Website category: university
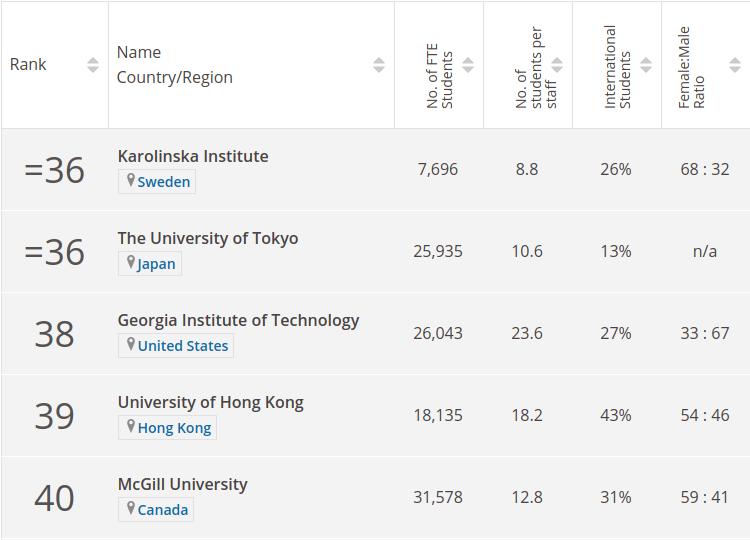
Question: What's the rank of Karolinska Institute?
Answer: =36

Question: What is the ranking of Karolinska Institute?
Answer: =36

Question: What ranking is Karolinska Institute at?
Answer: =36

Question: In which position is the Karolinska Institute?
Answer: =36

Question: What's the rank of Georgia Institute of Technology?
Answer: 38

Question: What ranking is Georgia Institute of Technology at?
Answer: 38

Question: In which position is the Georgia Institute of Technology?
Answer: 38

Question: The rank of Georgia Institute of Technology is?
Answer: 38

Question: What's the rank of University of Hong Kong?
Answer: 39

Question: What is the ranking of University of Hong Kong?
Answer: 39

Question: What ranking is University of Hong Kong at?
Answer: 39

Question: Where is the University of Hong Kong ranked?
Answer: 39

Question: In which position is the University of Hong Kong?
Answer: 39

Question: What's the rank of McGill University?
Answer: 40

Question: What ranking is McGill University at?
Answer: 40

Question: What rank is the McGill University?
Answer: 40

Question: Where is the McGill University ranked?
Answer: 40

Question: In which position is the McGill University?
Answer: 40

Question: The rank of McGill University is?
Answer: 40

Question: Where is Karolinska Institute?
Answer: Sweden

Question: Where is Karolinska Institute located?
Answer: Sweden

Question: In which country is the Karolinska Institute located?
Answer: Sweden

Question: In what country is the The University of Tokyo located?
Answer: Japan

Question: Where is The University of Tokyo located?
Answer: Japan

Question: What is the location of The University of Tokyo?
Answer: Japan

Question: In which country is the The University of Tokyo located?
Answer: Japan

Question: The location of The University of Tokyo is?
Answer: Japan

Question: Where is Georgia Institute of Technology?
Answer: United States

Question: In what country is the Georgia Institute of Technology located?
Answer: United States

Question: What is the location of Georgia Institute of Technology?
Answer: United States

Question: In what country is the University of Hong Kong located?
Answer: Hong Kong

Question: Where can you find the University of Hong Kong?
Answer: Hong Kong

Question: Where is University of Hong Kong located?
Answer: Hong Kong

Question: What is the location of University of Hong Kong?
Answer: Hong Kong

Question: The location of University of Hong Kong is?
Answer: Hong Kong

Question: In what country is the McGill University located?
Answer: Canada

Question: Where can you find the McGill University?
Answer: Canada

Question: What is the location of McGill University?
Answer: Canada

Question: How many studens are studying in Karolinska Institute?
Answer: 7,696

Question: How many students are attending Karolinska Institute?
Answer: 7,696

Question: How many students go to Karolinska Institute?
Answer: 7,696

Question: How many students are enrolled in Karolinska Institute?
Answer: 7,696

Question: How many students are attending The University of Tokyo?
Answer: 25,935

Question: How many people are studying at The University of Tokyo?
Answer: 25,935

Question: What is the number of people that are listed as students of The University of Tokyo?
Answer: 25,935

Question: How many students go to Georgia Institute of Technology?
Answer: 26,043

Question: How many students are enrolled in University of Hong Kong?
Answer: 18,135

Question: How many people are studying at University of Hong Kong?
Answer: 18,135

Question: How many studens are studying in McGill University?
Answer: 31,578

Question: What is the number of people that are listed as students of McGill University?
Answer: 31,578

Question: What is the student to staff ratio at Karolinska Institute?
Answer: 8.8

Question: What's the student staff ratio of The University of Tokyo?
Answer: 10.6

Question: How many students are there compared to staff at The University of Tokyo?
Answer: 10.6

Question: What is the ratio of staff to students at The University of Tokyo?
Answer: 10.6

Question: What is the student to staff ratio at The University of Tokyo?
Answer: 10.6

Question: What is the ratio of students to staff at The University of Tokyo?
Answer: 10.6

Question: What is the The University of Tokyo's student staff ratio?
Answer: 10.6

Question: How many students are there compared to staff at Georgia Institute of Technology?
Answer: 23.6

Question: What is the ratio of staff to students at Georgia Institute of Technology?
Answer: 23.6

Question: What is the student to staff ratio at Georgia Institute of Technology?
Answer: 23.6

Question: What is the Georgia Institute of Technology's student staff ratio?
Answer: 23.6

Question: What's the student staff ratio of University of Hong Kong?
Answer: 18.2

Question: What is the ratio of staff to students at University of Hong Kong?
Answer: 18.2

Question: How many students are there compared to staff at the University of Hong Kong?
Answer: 18.2